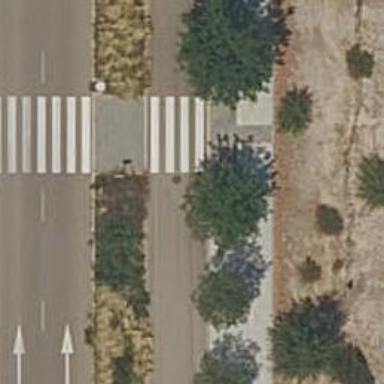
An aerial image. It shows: Uncontrolled road crossing.